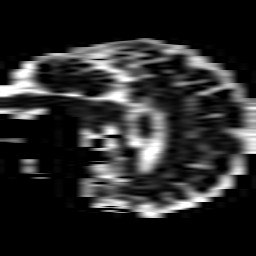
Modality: ADC
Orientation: sagittal
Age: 82
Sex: female
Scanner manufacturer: philips
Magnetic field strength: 1.5 T
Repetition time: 4.23 s
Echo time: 0.07843 s